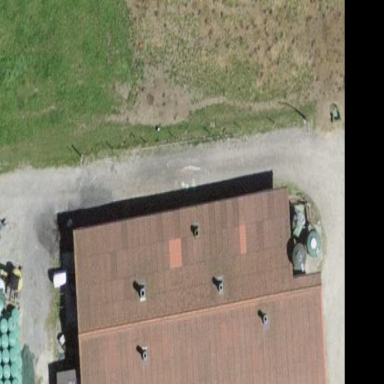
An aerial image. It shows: Stylish building with gabled red roof.